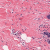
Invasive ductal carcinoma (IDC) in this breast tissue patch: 0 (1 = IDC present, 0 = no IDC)